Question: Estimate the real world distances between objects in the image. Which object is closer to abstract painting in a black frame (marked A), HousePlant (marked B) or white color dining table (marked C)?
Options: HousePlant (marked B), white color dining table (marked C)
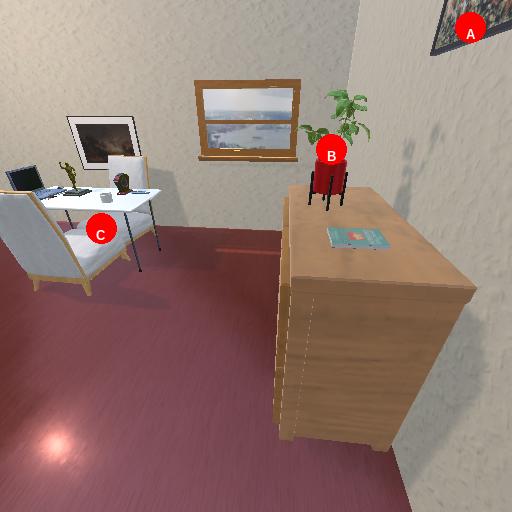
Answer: HousePlant (marked B)